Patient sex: M
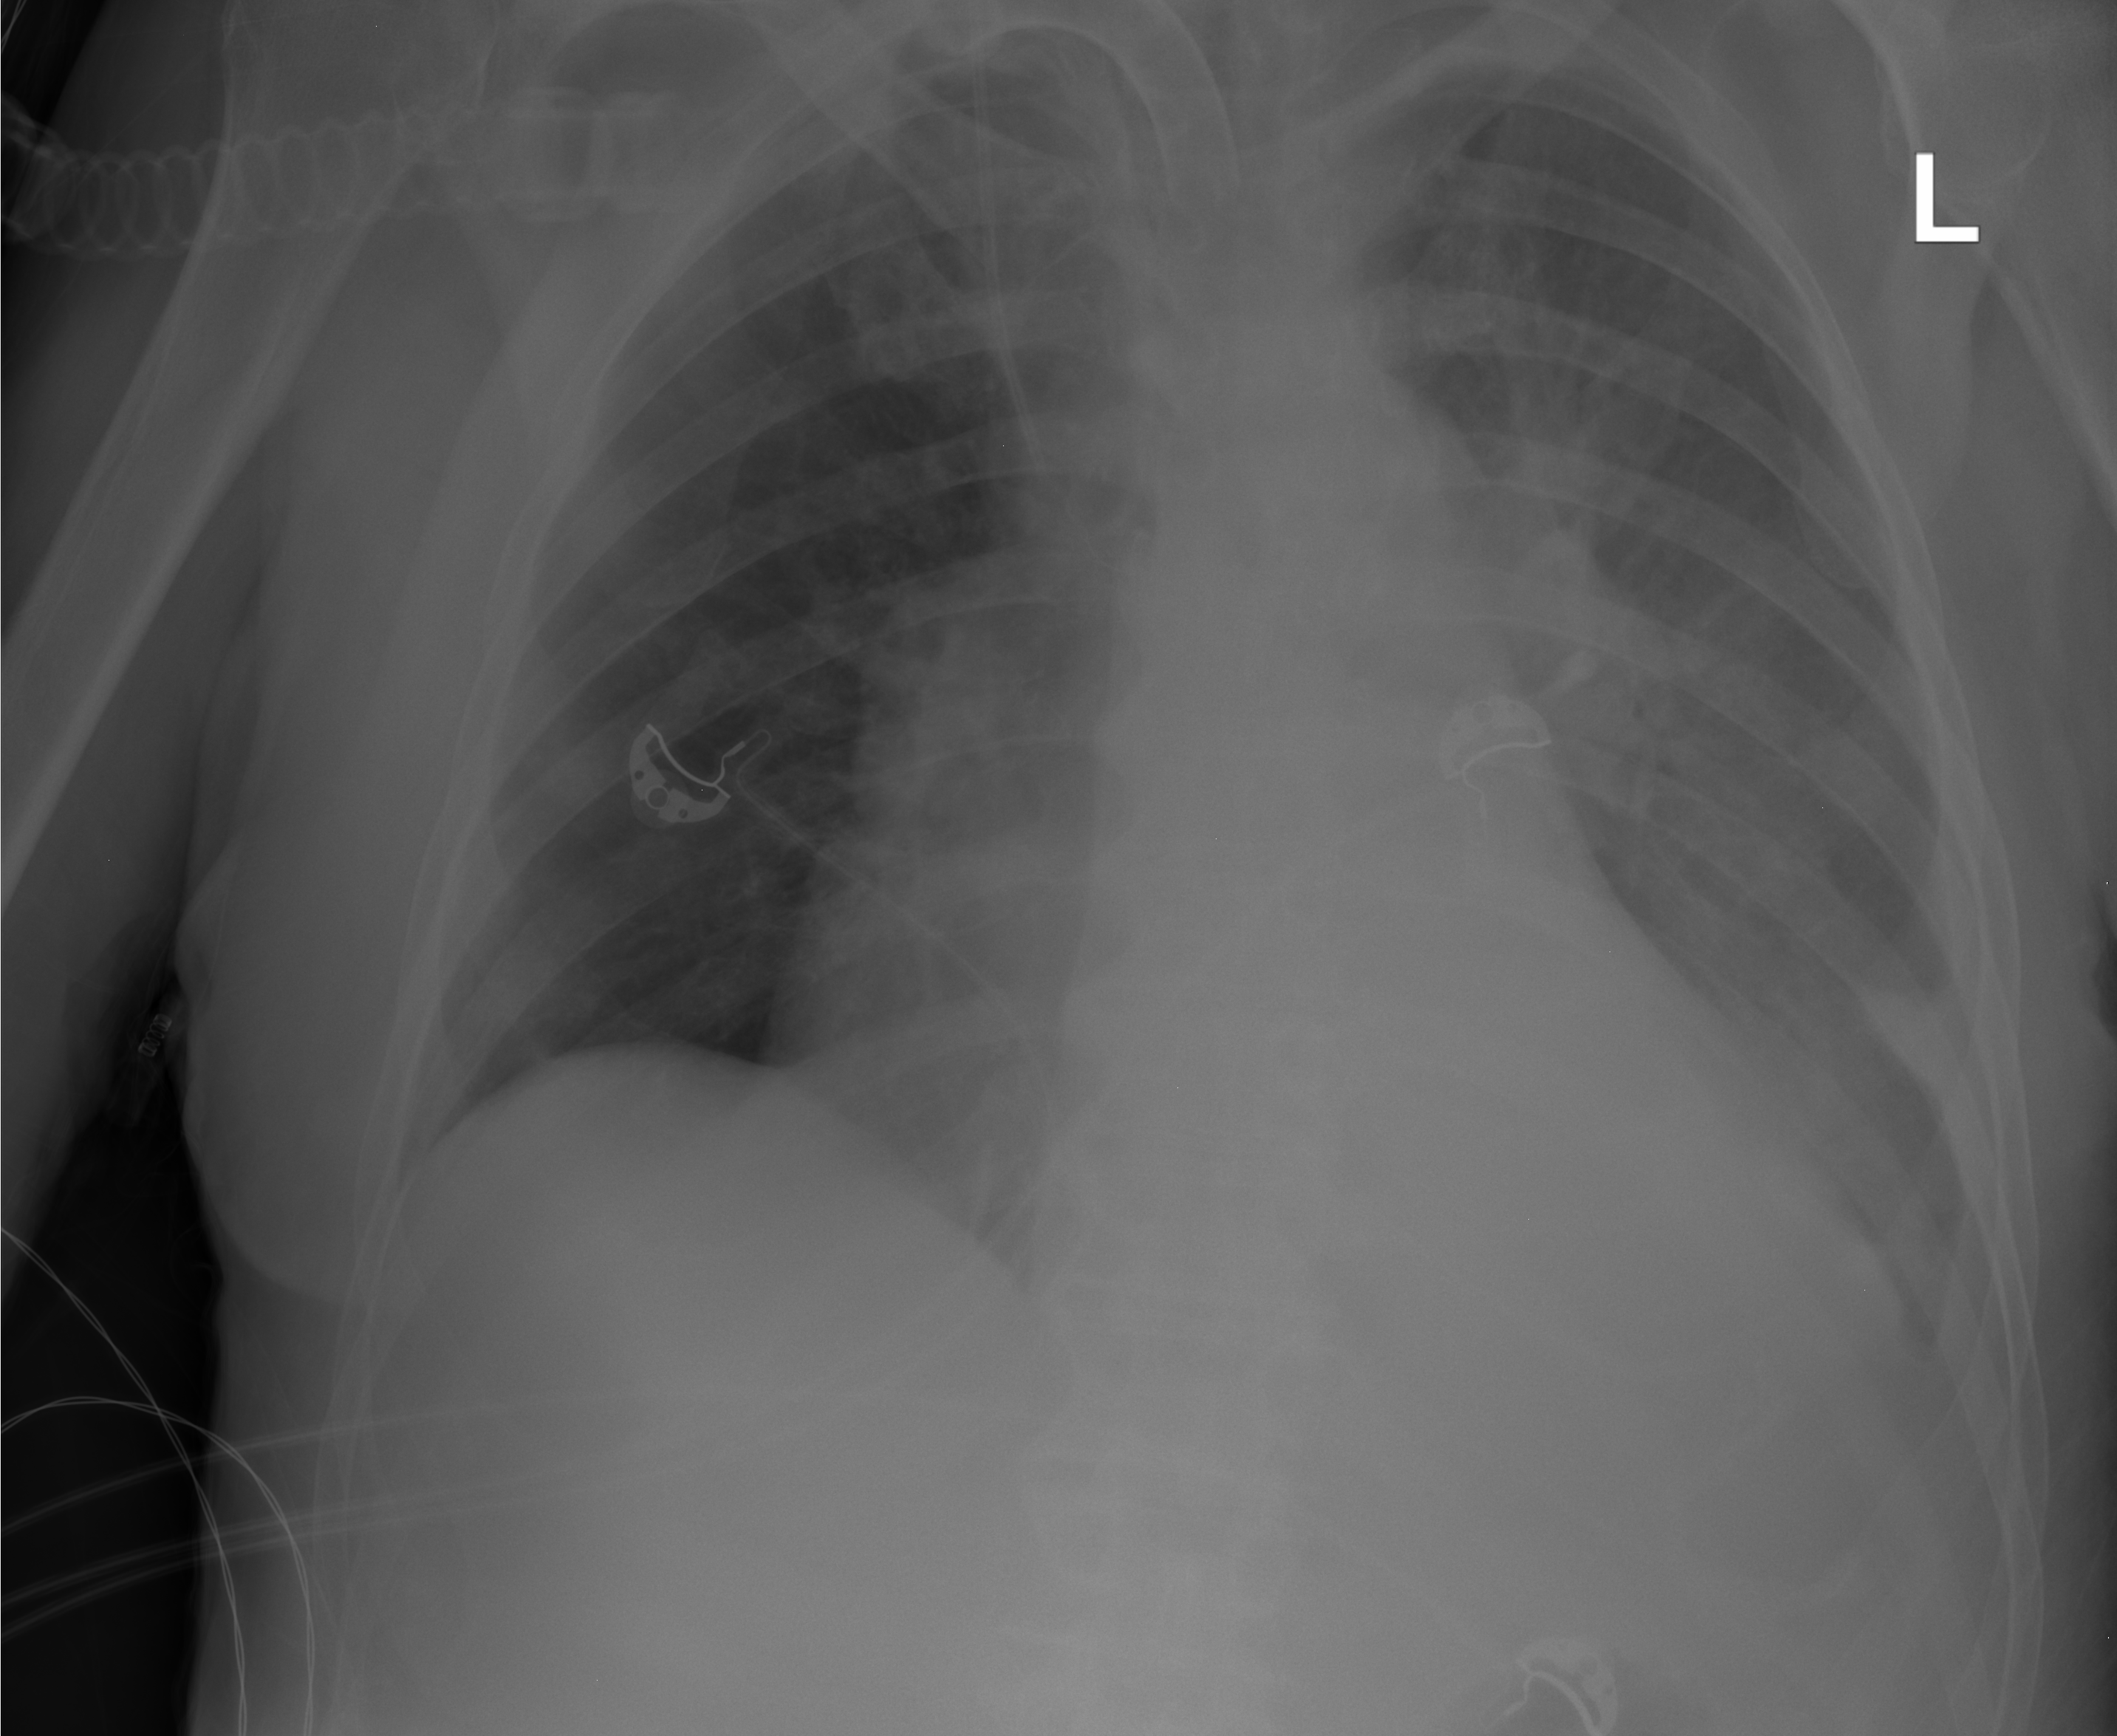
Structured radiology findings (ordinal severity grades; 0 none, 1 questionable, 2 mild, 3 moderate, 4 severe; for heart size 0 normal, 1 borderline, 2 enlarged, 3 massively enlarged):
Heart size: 2
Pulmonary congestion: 0
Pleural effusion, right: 0
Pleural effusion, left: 2
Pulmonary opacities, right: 0
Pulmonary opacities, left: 2
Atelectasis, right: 0
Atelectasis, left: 2